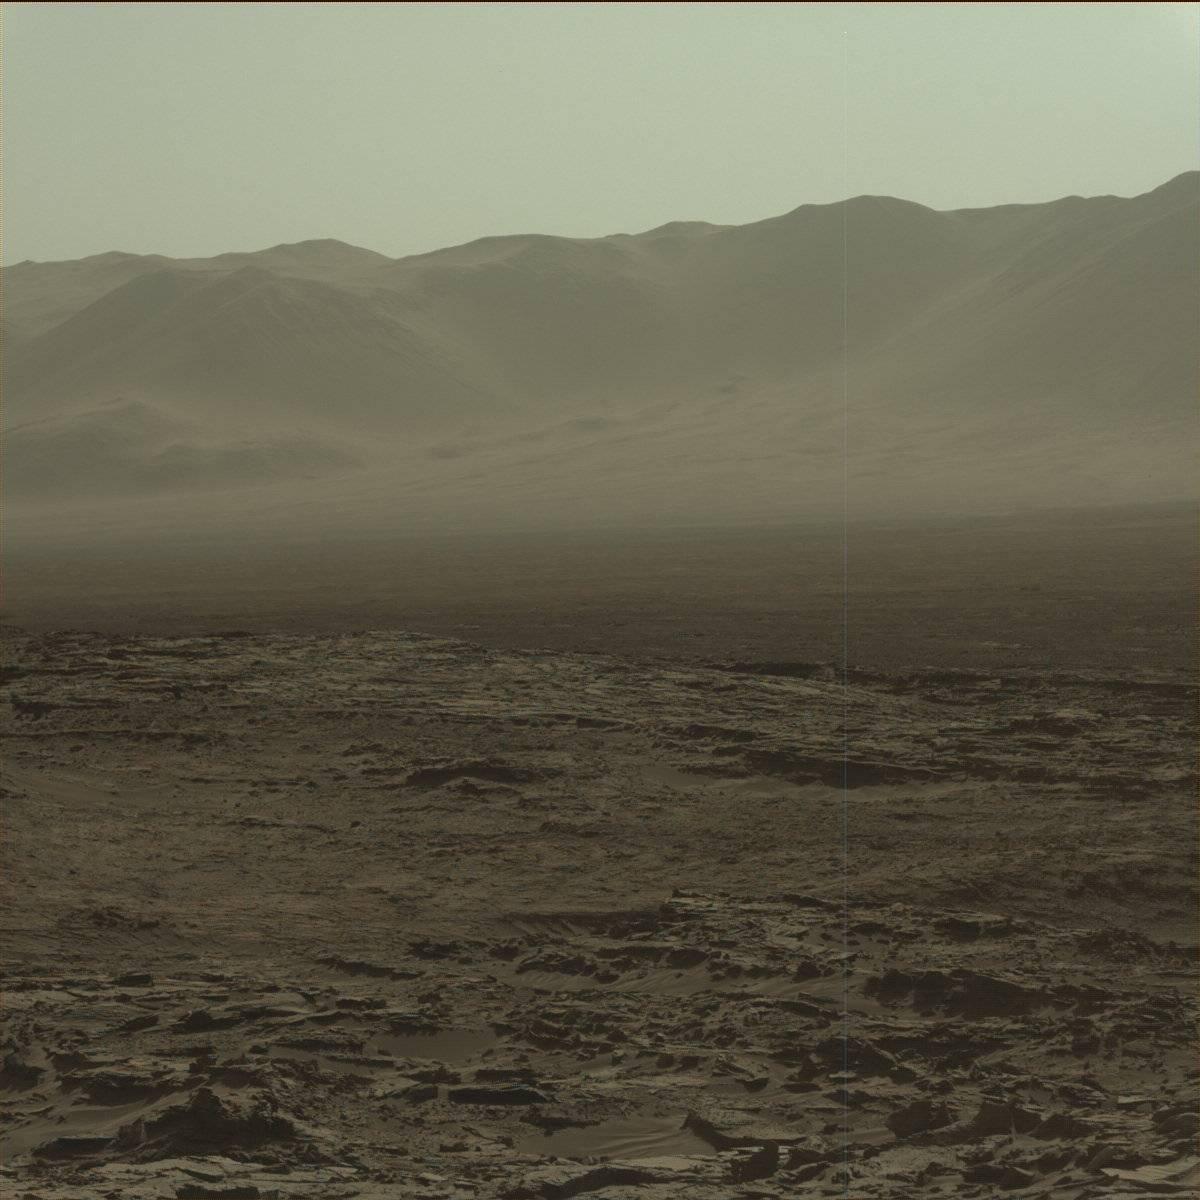
Terrain classes present: Bedrock, Ridge, Sand / Soil, Sky